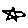
Label: star